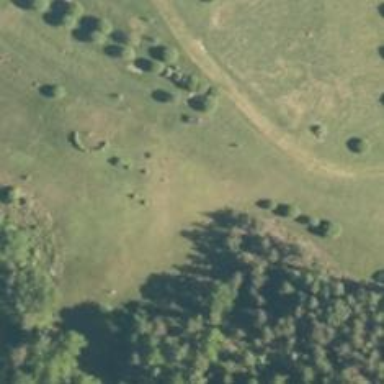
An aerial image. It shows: Disc golf hole.